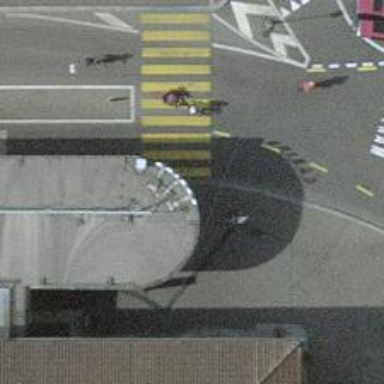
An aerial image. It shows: Sidewalk in arcade tunnel.